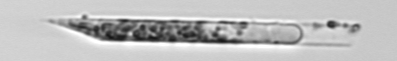
Label: Rhizosolenia